Question: I'm using highstock to plot two panes at once.
My data are several series, each series contains two different metrics, metric A goes to upper and metric B goes to lower. Different colors are different series. I also use crosshair to connect upper/lower charts together.
When using custom HTML tooltip, I set 'shared' to 'true' so in tooltip I could access 'this.points' for all currently visible series, and showing different info in tooltip based on it's metric A or B.
The problem is series visibility could be toggled by clicking on the legend, but in 'this.points', I don't know how to distinguish 'point = this.points[i]' is in upper chart or lower chart.
Each 'point = this.points[0]' has a 'series.chart' property, but I don't know which property could be used to distinguish them. The 'series.chart.yAxis' doesn't look like what I want.
Any help?

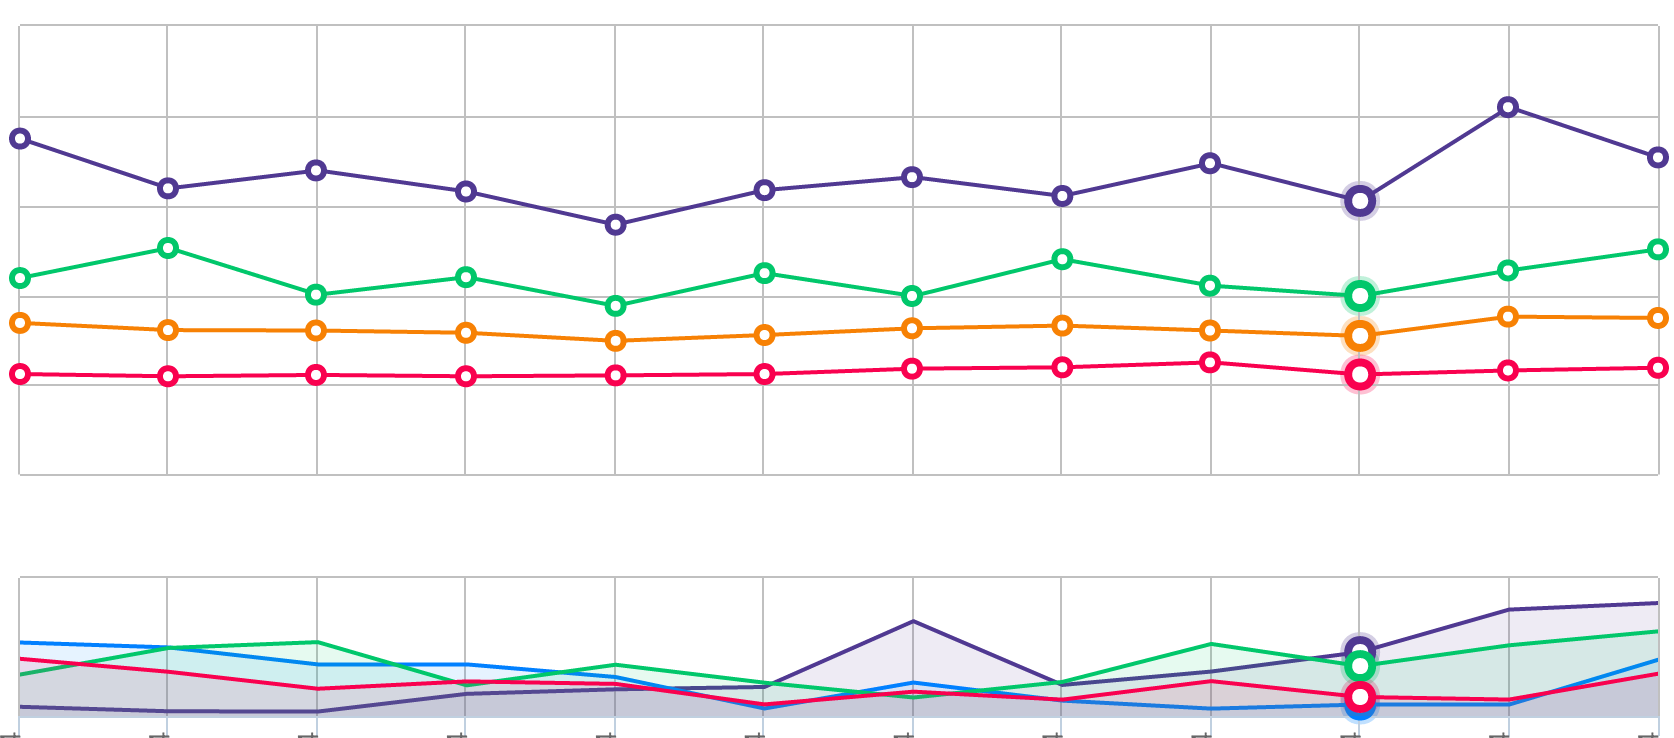
Answer: I used 'd.series.yAxis.userOptions.index' to specify the index of the pane the point is on:
'''
if(d.series.yAxis.userOptions.index == 0)
html += '<h4 style="color:red"> Volume(' + d.series.name + '): </h4><h5>' + d.point.y + '</h5><br />';
else if(d.series.yAxis.userOptions.index == 1)
html += '<h4 style="color:blue"> OHLC(' + d.series.name + '): </h4><h5>' + d.point.y + '</h5><br />';
'''
You can also use other properties in 'd.series.yAxis' to specify the difference between the panes: <URL>